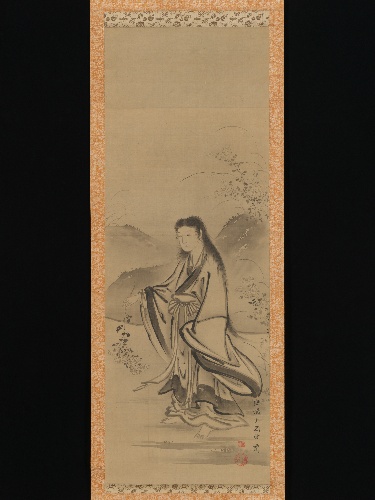
Artist: Tsukioka Sessai
Artist bio: Japanese, 1761–1839
Date: 18th century
Object type: Hanging scroll
Classification: Paintings
Medium: Hanging scroll; ink on silk
Culture: Japan
Period: Edo period (1615–1868)
Dimensions: Image: 32 × 12 in. (81.3 × 30.5 cm)
Department: Asian Art
Credit line: Mary Griggs Burke Collection, Gift of the Mary and Jackson Burke Foundation, 2015
Accession year: 2015
Repository: Metropolitan Museum of Art, New York, NY
Tags: Boys